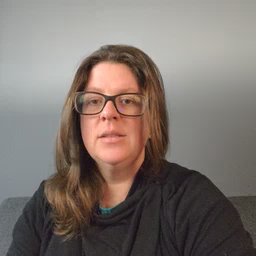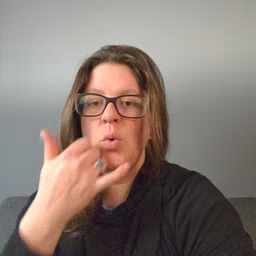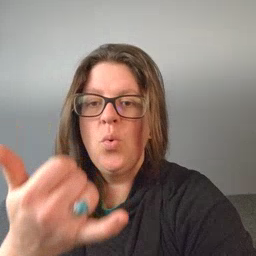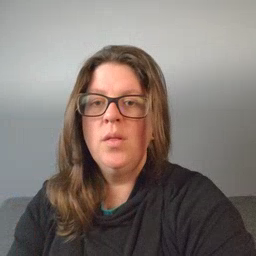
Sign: callonphone